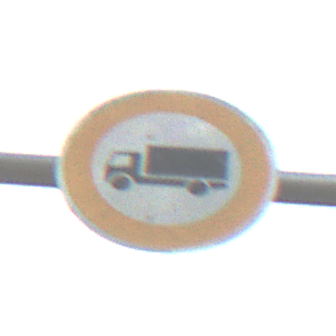
Verkehrszeichen: VerbotFuerKraftfahrzeugeUeberDreiKommaFuenfTonnen
Umgebung: Outdoor, Nature
Tageszeit: SunriseSunset
Wetter: PartlyCloudy
Licht: Natural
Jahreszeit: NotSpecified
Kontrast: LowContrast